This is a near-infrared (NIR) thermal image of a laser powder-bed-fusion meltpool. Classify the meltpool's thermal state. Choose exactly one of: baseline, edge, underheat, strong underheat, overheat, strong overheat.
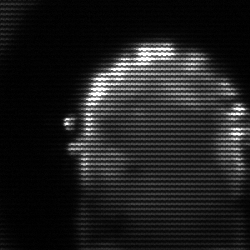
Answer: baseline